Question: I'm trying to debug an application on my iphone. I was able to do it before I updated Facebook client library yesterday. After updating, something weird happened and now I got the "Xcode cannot run using the selected device" error.

Error can be seen from the screenshot. Note that in the upper middle it says "Finished running FacebookSDK on baysungur's iPhone", which is weird because my app's name is different.
I tried some things like adding architectures to build settings, decreasing minimum deployment target, etc. They did not work.
Anyone has any idea?
I'm using Mountain Lion and Xcode 4.4.1. I'm trying to connect to a iphone 4.
Note: I was able to connect to device before updating that facebook client.
edit: Well, a similar thing also happens for simulator. Now I basically can not debug my app in any way.
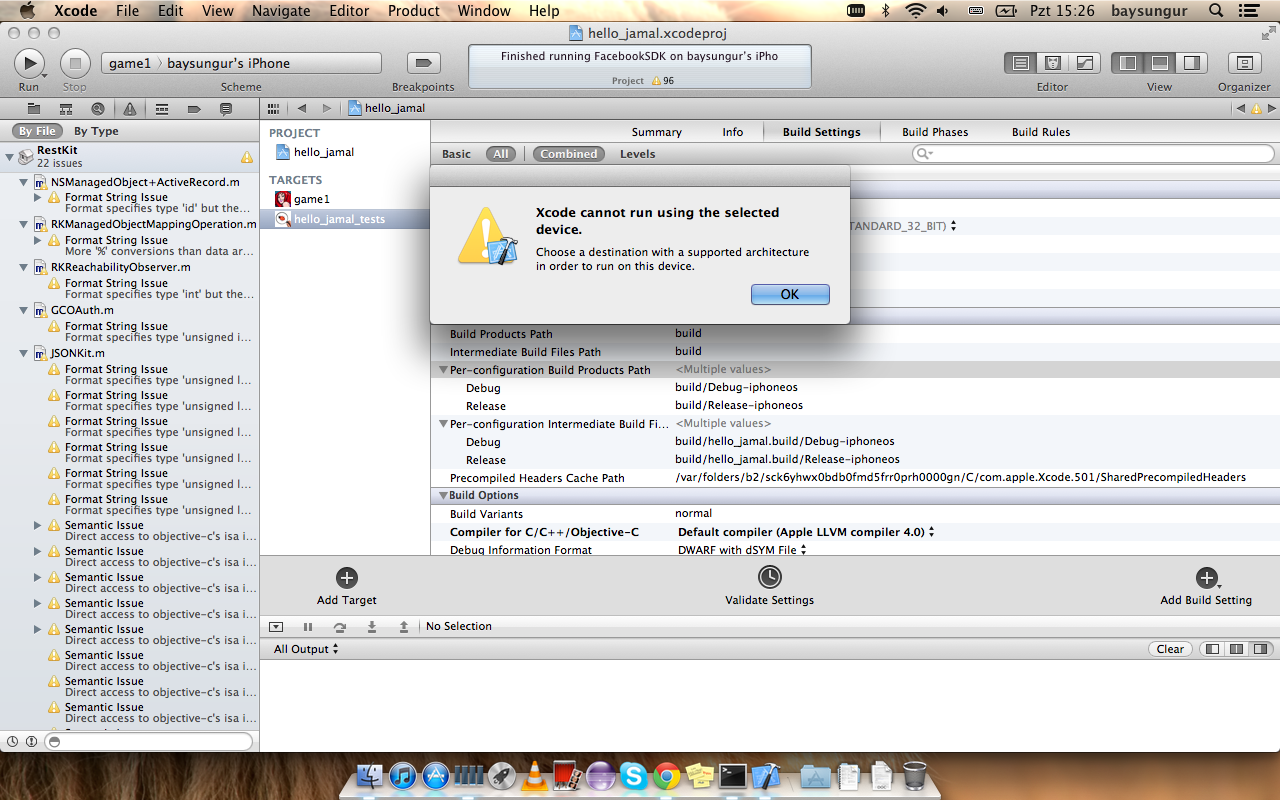
Answer: Facebook library had a file named Info.plist, which caused xcode's head to be confused.
Weird thing is that I was seeing correct settings in project's settings. I mean everything seemed correct in that UI but appearantly xcode was using wrong Info.plist in action.
Deleting that second Info.plist solved the issue.